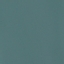
Land use / land cover class: SeaLake